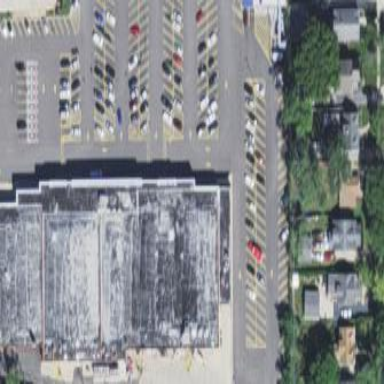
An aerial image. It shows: Retail building housing supermarket.